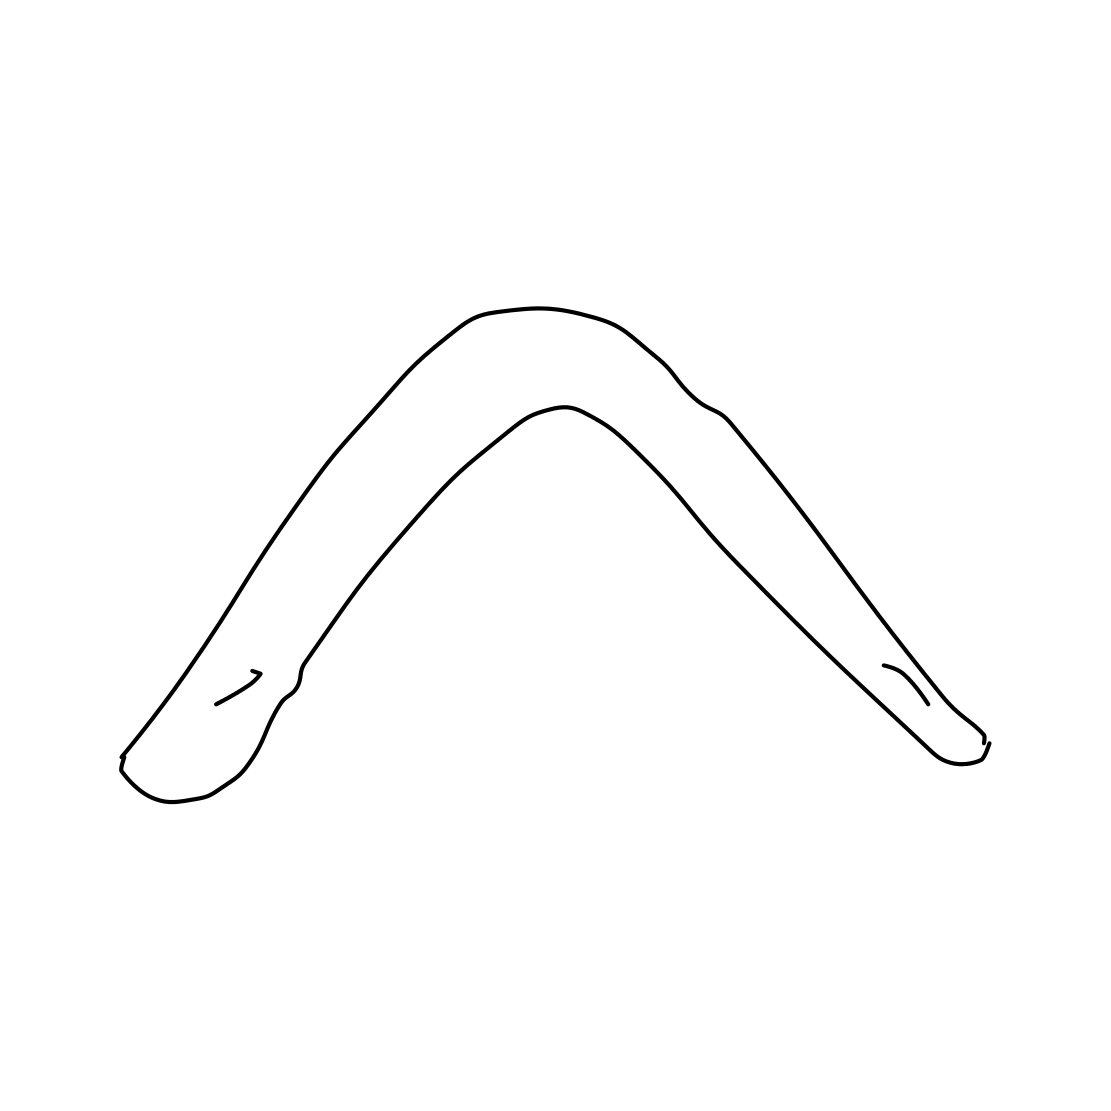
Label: boomerang